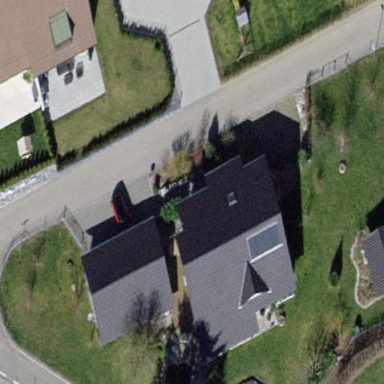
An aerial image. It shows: Gabled roofed house.